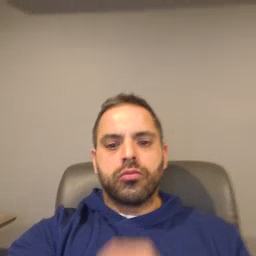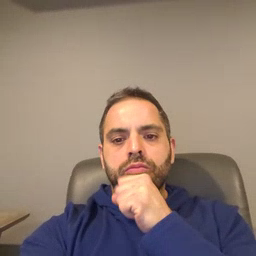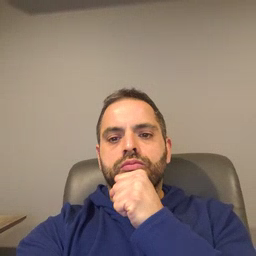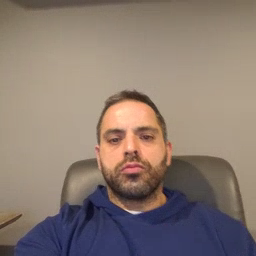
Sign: orange